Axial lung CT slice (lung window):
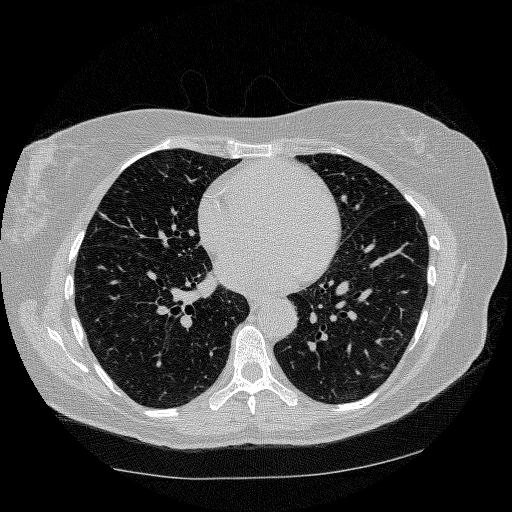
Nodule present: no